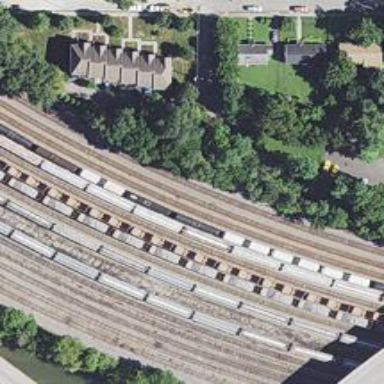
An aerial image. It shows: View of railway yard.